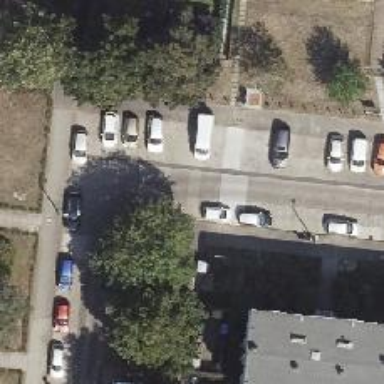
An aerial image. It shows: Residential road with concrete surface. There is parallel on-street parking on the right lane.